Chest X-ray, PA view. Patient: 60 years old, sex M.
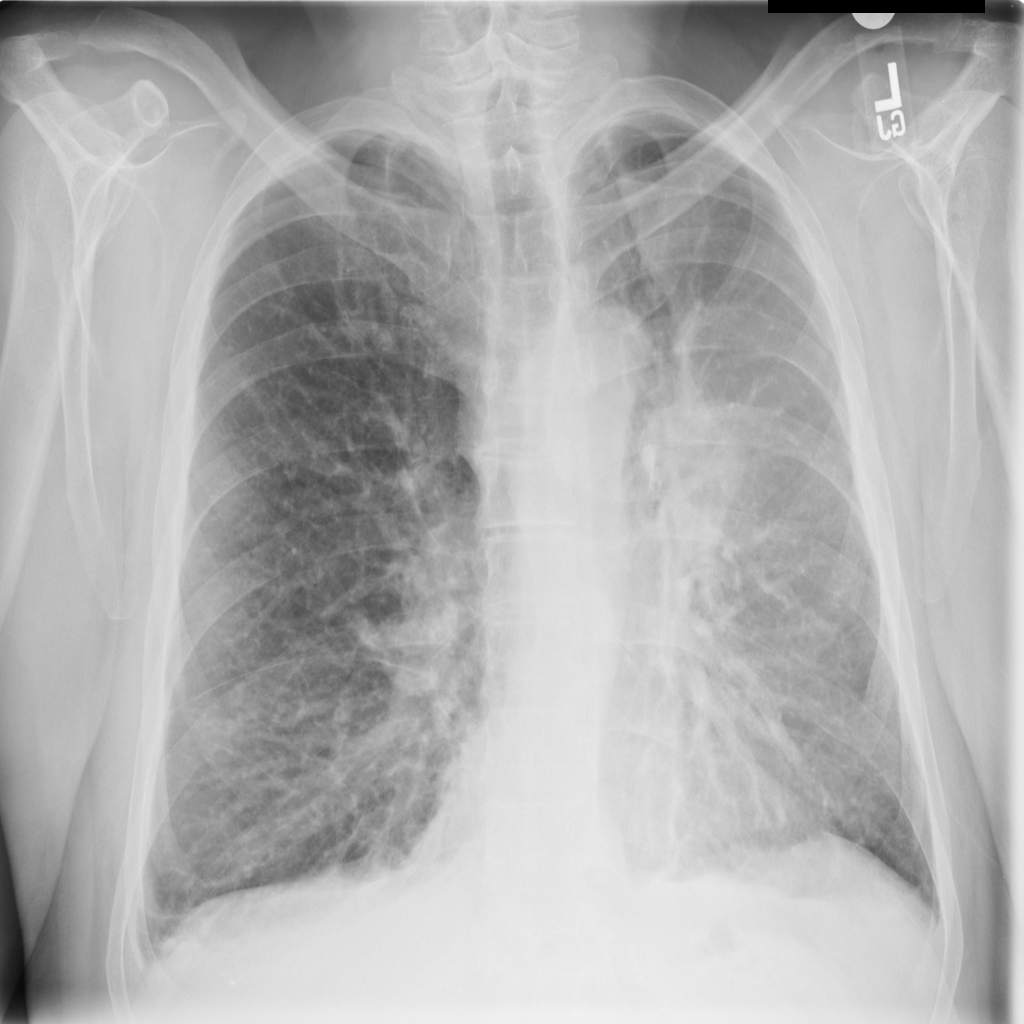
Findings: Atelectasis